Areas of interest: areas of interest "Entertainment Venue"
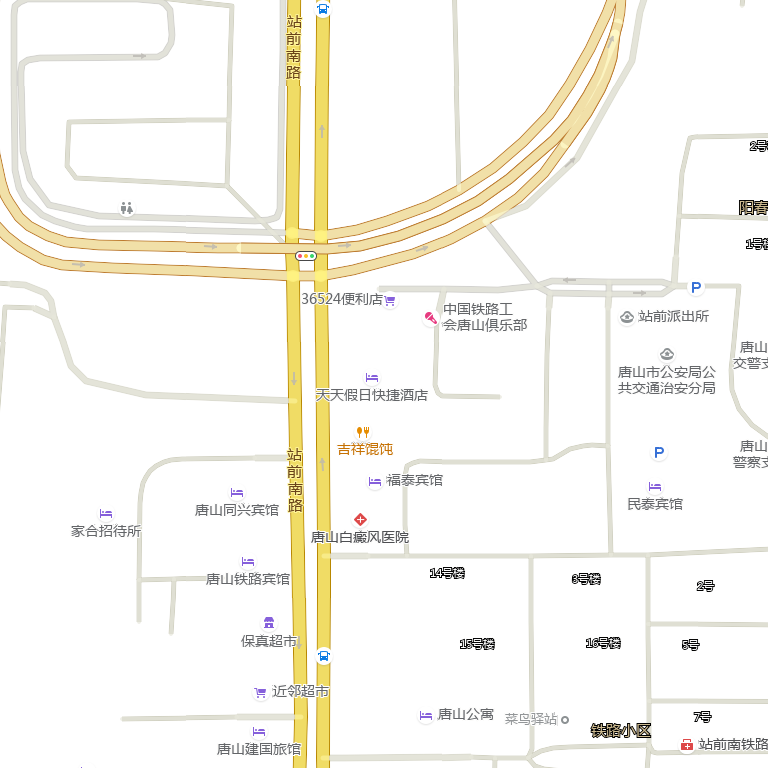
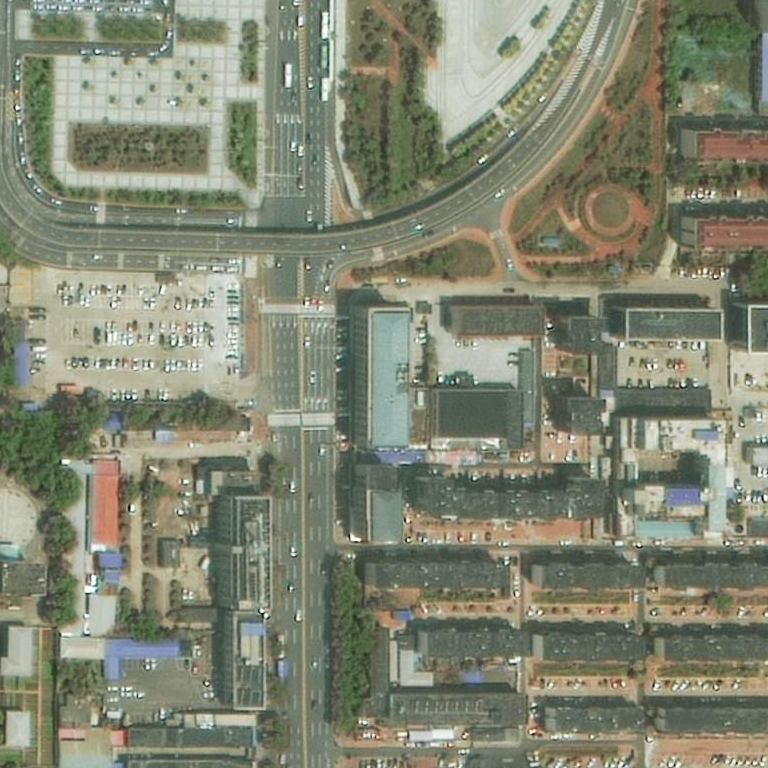